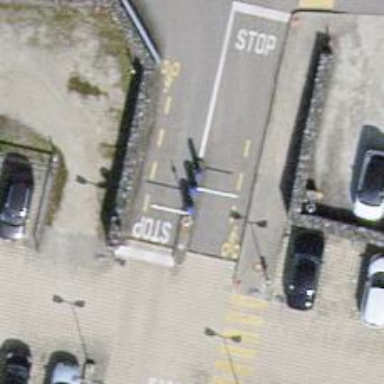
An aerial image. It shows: Lift gate barrier.